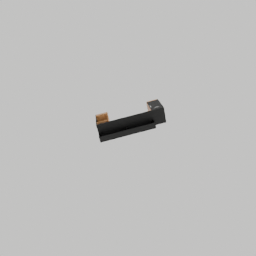
Label: furniture